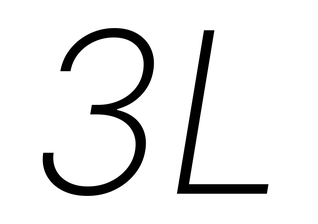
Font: Inter-Italic_ExtraLight_Italic